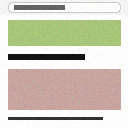
Screen state: on